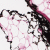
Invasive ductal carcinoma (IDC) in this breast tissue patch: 0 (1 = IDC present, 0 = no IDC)